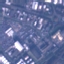
Label: Industrial